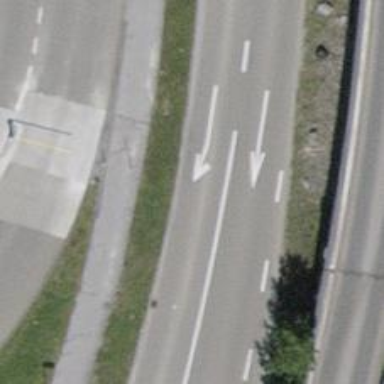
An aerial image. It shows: Secondary road with asphalt surface.